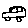
Label: car